Interaction volume radius: 5 \u00c5
Interaction volume height: 15 \u00c5
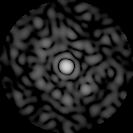
Disorder parameter: 0.7822